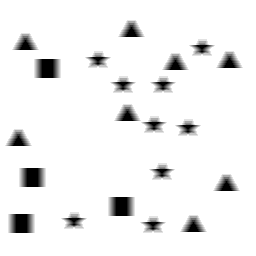
Squares: 4
Triangles: 8
Stars: 9
Total shapes: 21